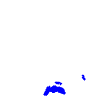
Particle: electron